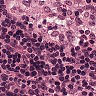
Metastatic tissue present: no